Question: I'm developing an existing .NET core app. I use Windows and Visual Studio at work (and I was not the one setting up that environment).
But am trying to also set up an environment so I can develop from my personal laptop, where I use Fedora 29.
When building the application - 'dotnet restore && dotnet build' - I get this error:

I can see the dev pack can be downloaded <URL>, but that's an .exe - how do I install it on Fedora Linux?
I suppose that re-targeting the application is not an option there are multiple people working on it - or maybe I could do that locally without committing the changes to shared repo?
Or is there some other workaround?
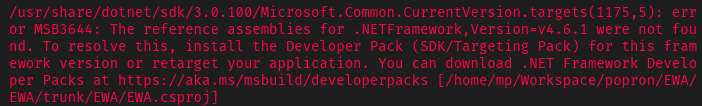
Answer: As @Hostel noted, those are references for the older .Net frameworks that run only on Windows. You will likely need to refactor the application to use solely .Net Core libraries, possibly in a separate repo as you suggested to avoid breaking your co-workers' code.